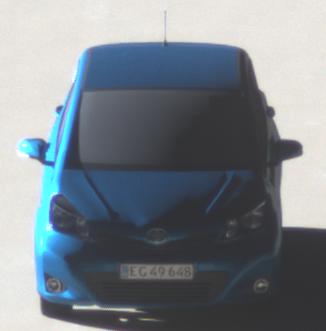
Make: Toyota
Model: Yaris 1.0
Detailed model: Yaris (XP9)
Model produced from: 2009/01
Model produced until: 2010/10
Doors: 3
Color: blue
Road condition: dry road
Daytime: sunrise or sunset
Contrast: high contrast